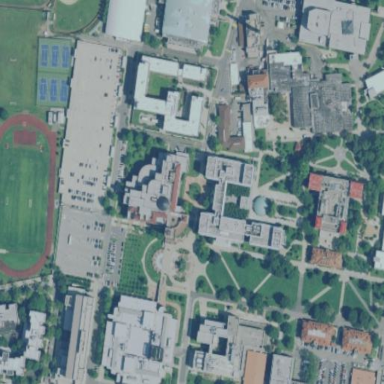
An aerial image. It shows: University.